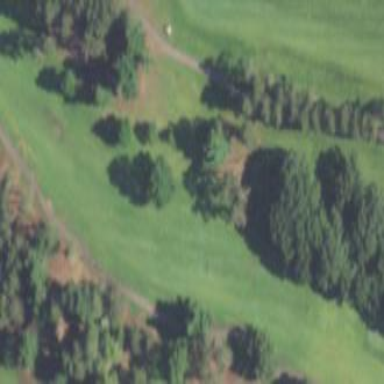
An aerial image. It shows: Rough area on grassy golf course.